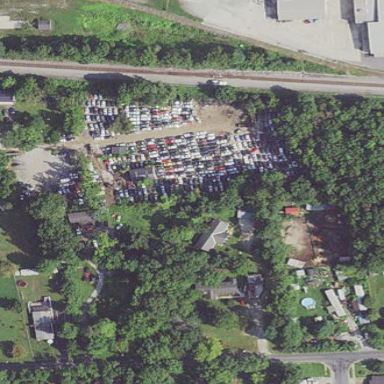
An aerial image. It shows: Industrial area designated as scrap yard.